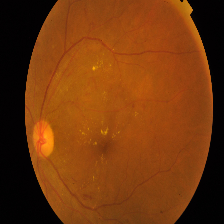
Diabetic retinopathy grade: Proliferative DR